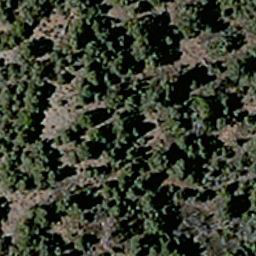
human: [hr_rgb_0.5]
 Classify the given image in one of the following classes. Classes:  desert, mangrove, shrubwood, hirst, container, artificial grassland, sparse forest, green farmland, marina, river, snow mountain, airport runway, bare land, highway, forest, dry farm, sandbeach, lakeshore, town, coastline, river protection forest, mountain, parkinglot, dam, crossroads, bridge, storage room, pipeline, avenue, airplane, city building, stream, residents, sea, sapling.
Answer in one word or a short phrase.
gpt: sparse forest